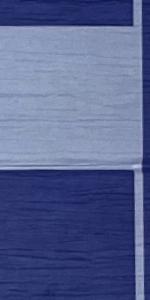
Label: Empty